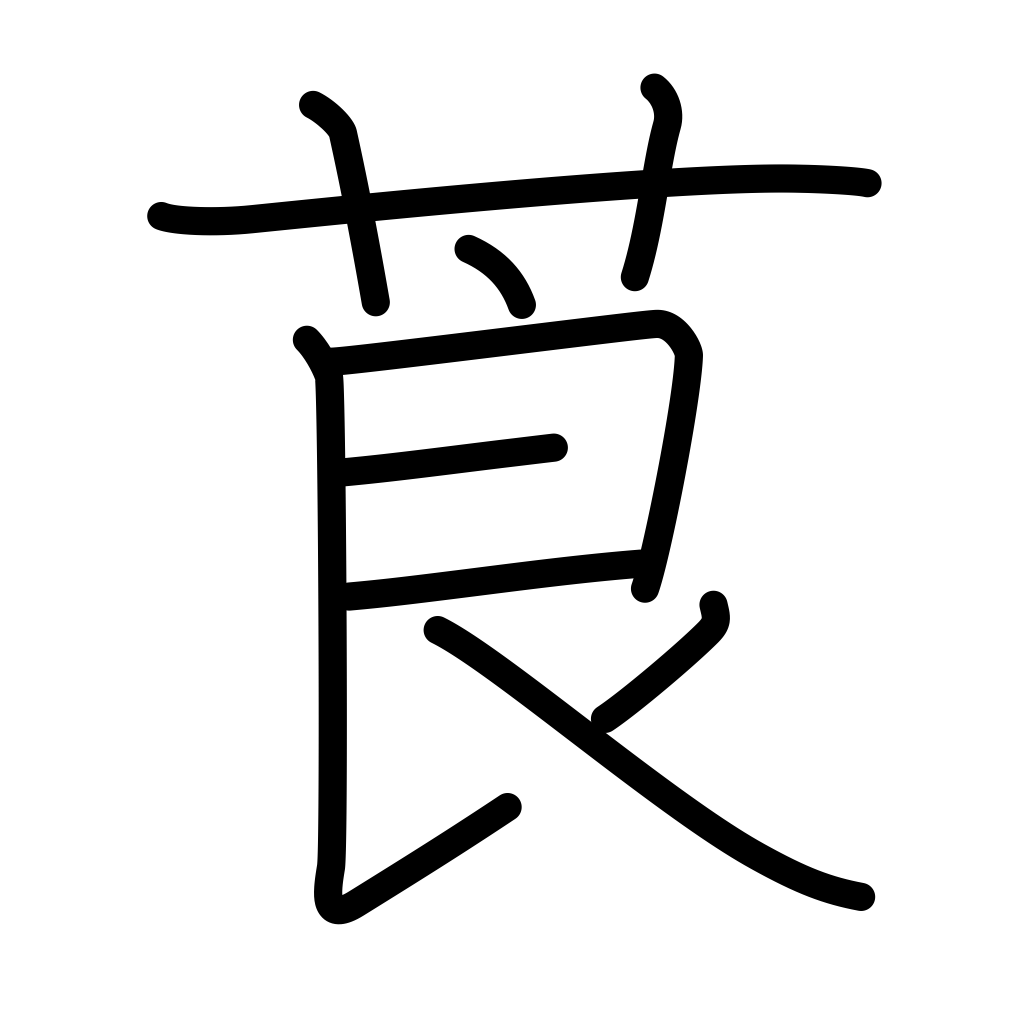
Meaning: tobacco